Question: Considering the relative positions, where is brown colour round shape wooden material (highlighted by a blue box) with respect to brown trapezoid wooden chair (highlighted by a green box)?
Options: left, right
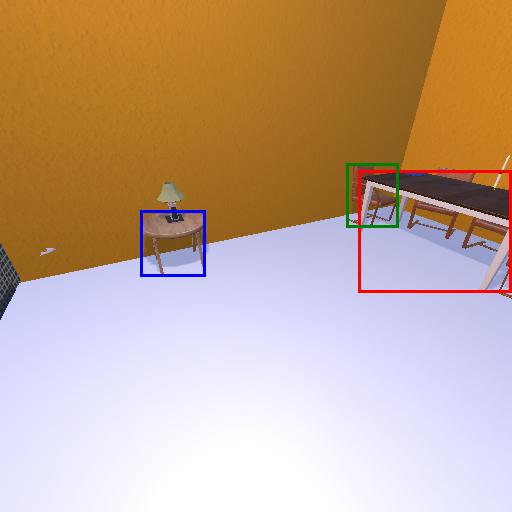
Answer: left